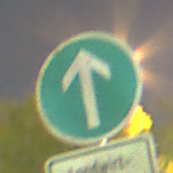
Verkehrszeichen: VorgeschriebeneFahrtrichtungGeradeaus
Zusatzzeichen unten: BesondereFahrzeugeUndTransportgueter6
Umgebung: Outdoor, Urban
Tageszeit: Night
Wetter: PartlyCloudy
Licht: Artificial
Jahreszeit: NotSpecified
Kontrast: HighContrast